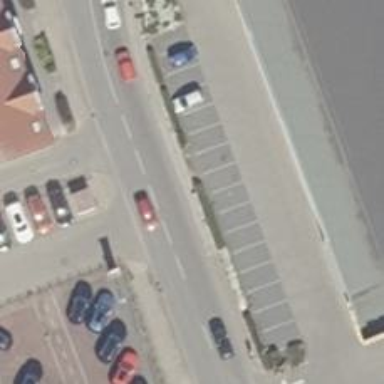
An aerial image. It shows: Footway along the road.